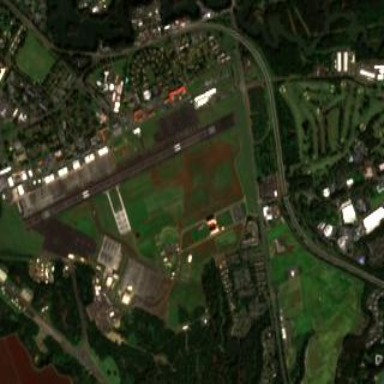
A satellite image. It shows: Military airfield located within aerodrome.